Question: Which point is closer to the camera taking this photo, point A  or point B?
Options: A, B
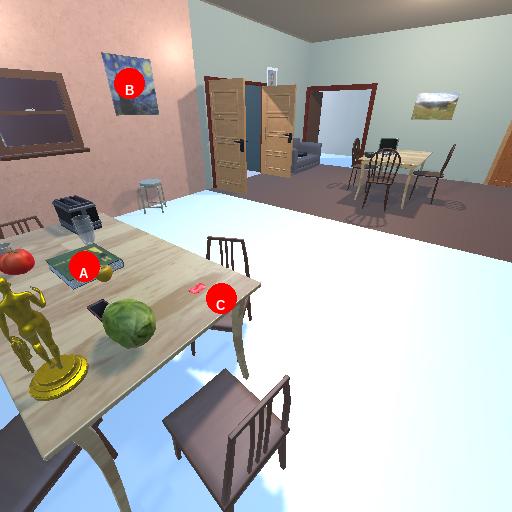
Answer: A